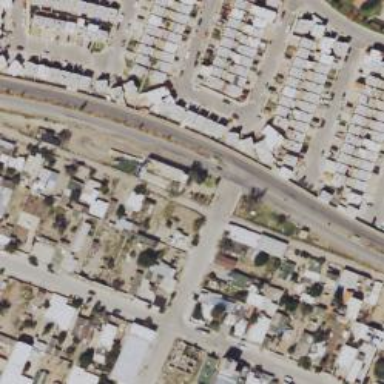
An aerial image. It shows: Residential road.